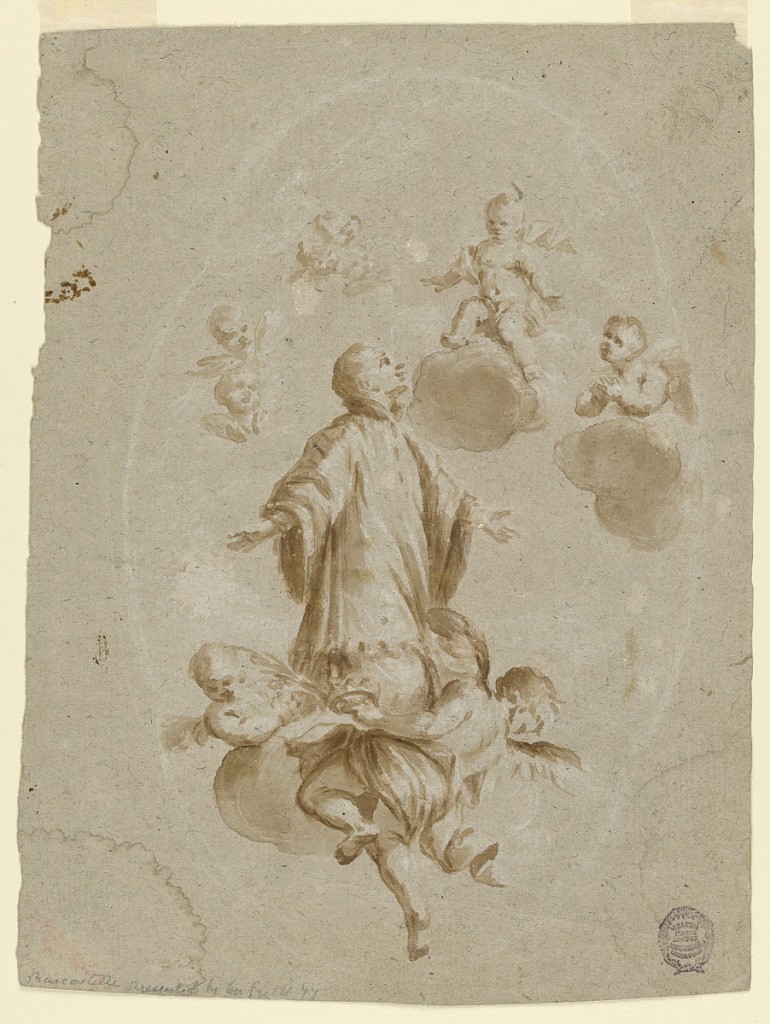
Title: St. Aloysius Gonzaga is received in Heaven by the Christ Child
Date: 1770–1790
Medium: Pen, brush and sepia on paper
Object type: Drawing
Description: Two angels lift the cloud with the saint. The Christ Child sits above on a cloud. Beside is an adoring angel. At left are two groups of two cherubim.